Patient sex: M
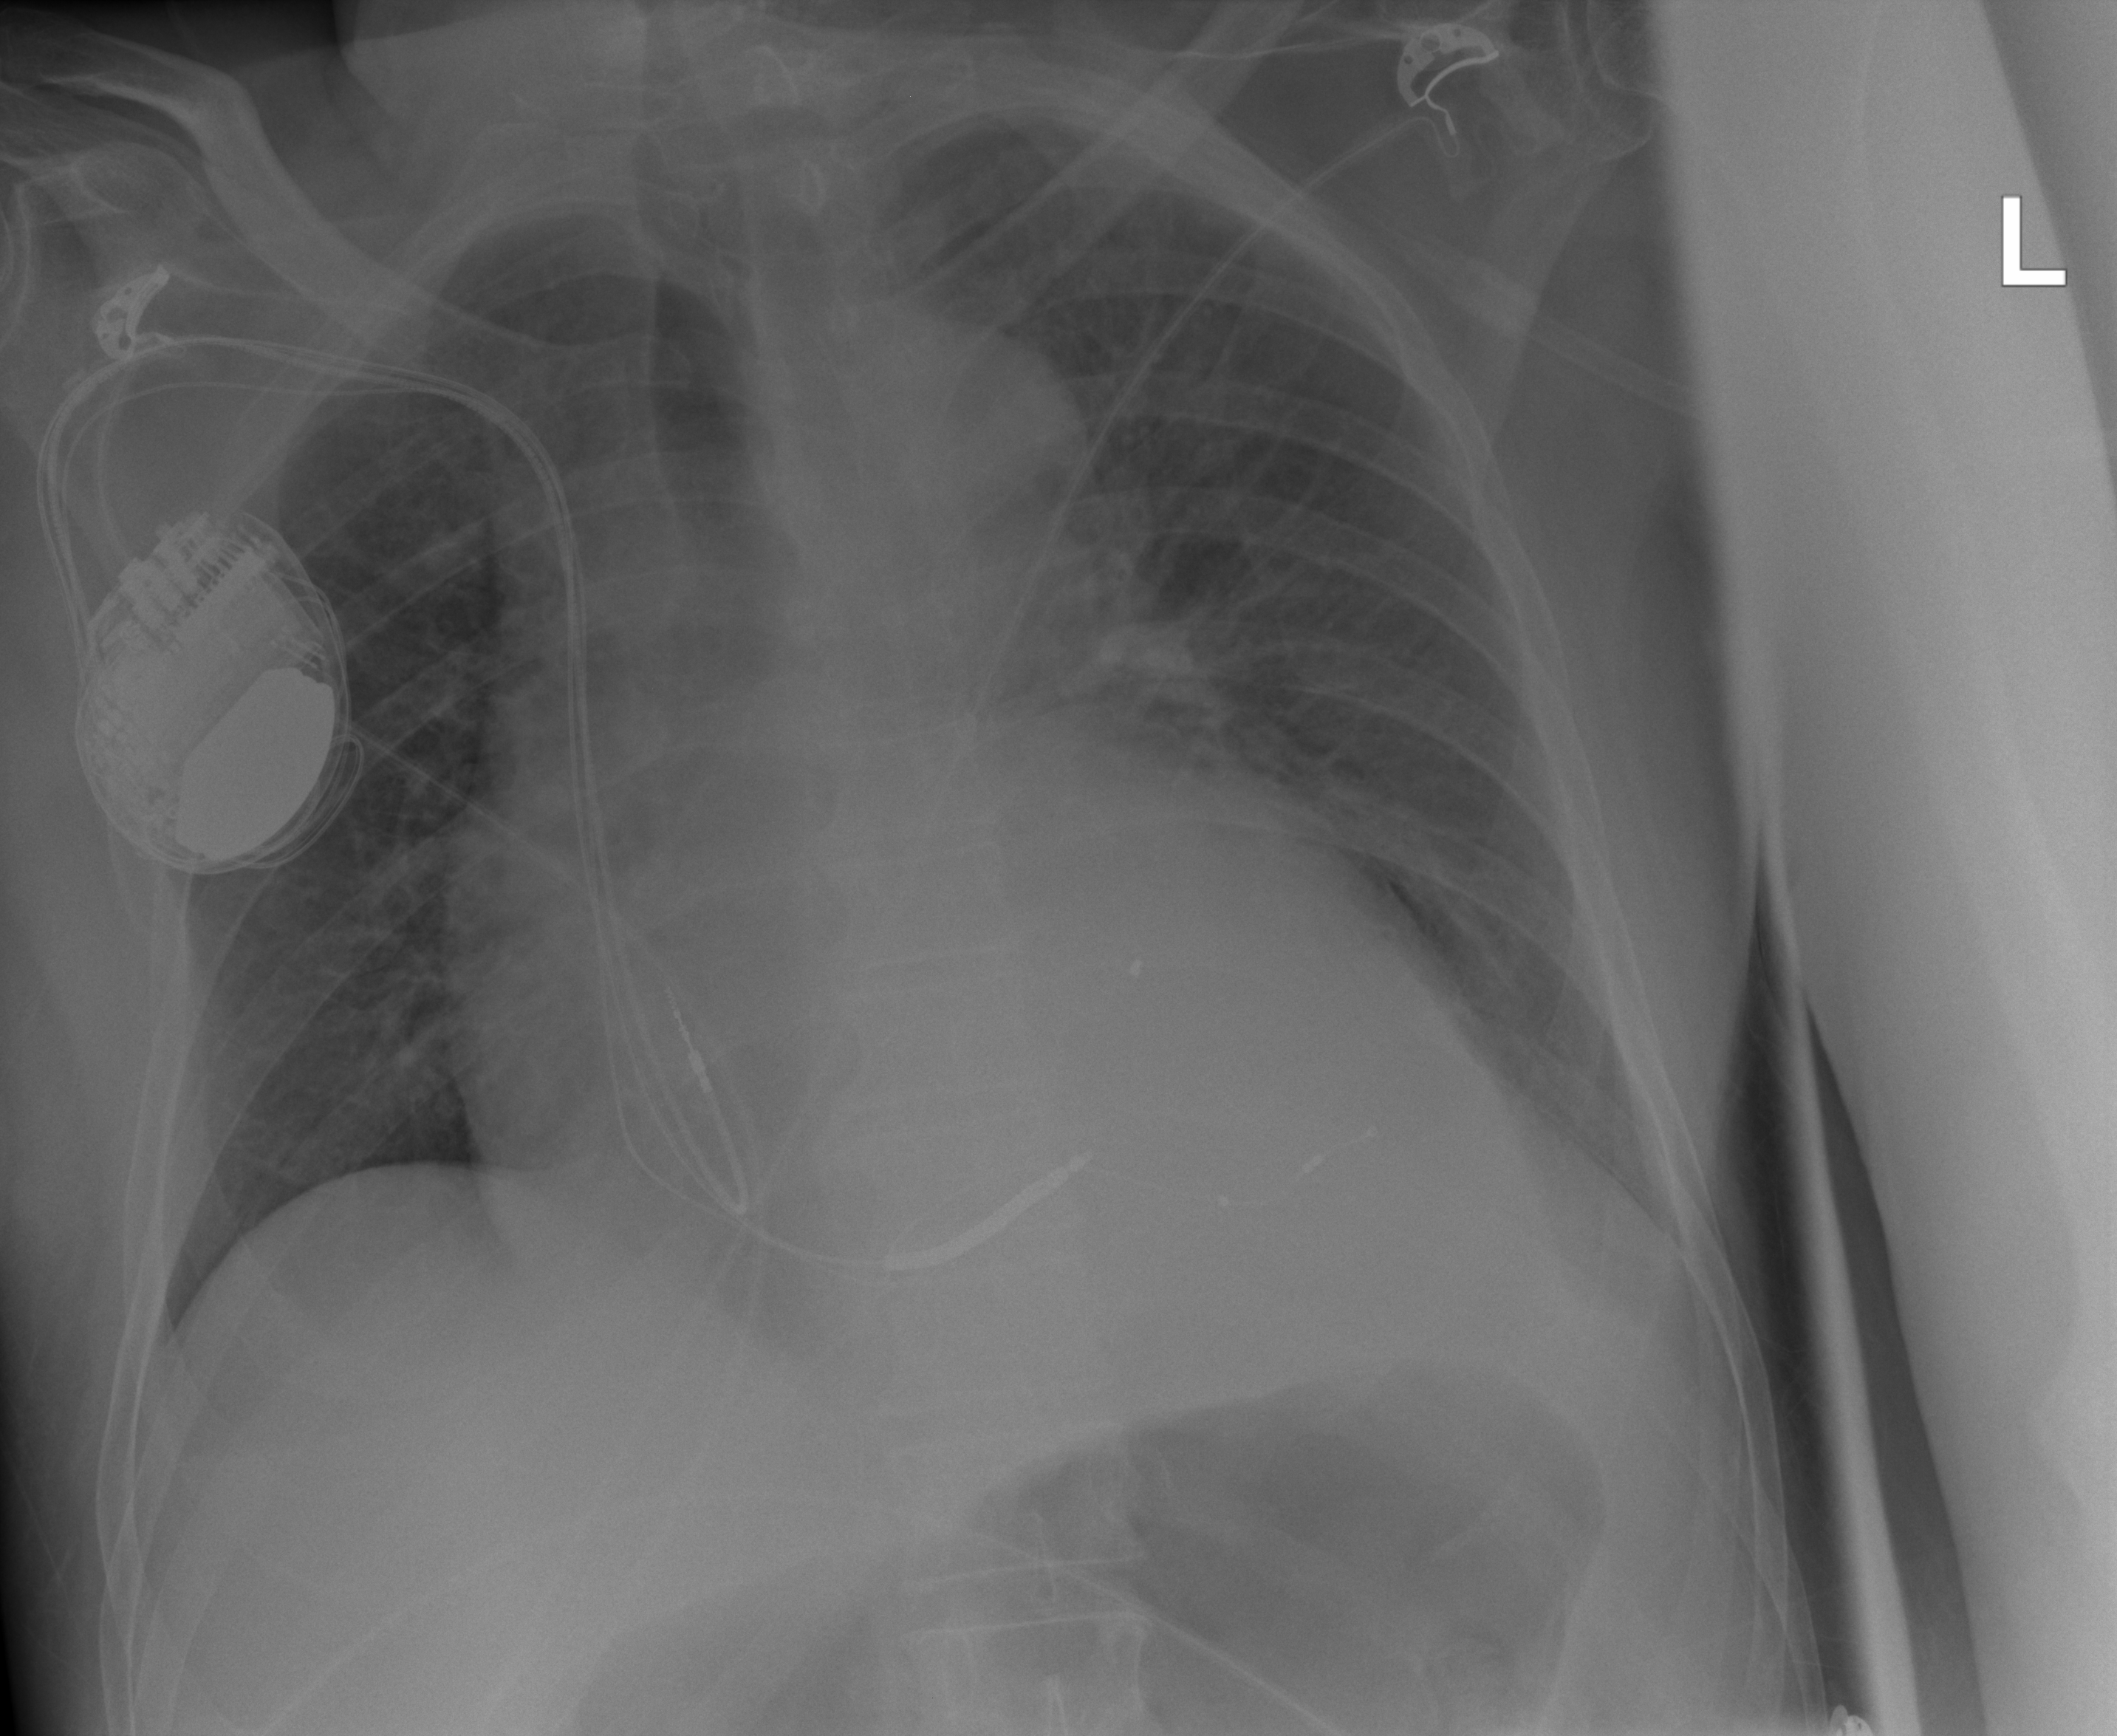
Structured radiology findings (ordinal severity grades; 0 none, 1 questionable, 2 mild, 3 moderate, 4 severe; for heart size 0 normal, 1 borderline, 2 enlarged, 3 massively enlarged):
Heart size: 2
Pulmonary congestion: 0
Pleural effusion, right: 0
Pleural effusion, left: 2
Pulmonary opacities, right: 0
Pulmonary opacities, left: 2
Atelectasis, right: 0
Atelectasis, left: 2